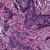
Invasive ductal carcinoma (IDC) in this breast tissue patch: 1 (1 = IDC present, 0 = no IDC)